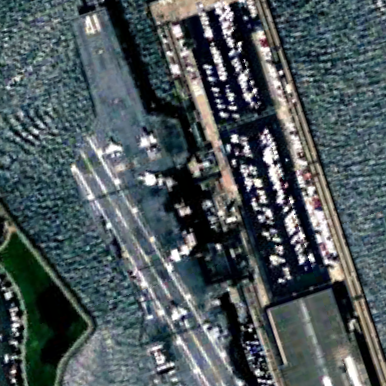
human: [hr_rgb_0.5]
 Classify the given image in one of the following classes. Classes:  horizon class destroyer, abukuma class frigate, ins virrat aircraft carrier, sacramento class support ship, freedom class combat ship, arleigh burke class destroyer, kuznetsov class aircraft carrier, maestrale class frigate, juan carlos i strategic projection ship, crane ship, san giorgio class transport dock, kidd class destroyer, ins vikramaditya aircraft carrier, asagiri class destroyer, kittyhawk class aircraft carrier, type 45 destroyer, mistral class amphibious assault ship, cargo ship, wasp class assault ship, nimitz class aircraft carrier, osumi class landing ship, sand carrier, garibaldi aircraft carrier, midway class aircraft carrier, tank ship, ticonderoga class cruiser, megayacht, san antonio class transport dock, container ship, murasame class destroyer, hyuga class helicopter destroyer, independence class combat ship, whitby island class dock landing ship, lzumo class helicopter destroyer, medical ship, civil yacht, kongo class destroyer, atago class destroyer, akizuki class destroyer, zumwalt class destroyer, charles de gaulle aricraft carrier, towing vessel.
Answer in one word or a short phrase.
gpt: Midway class aircraft carrier